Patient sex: M
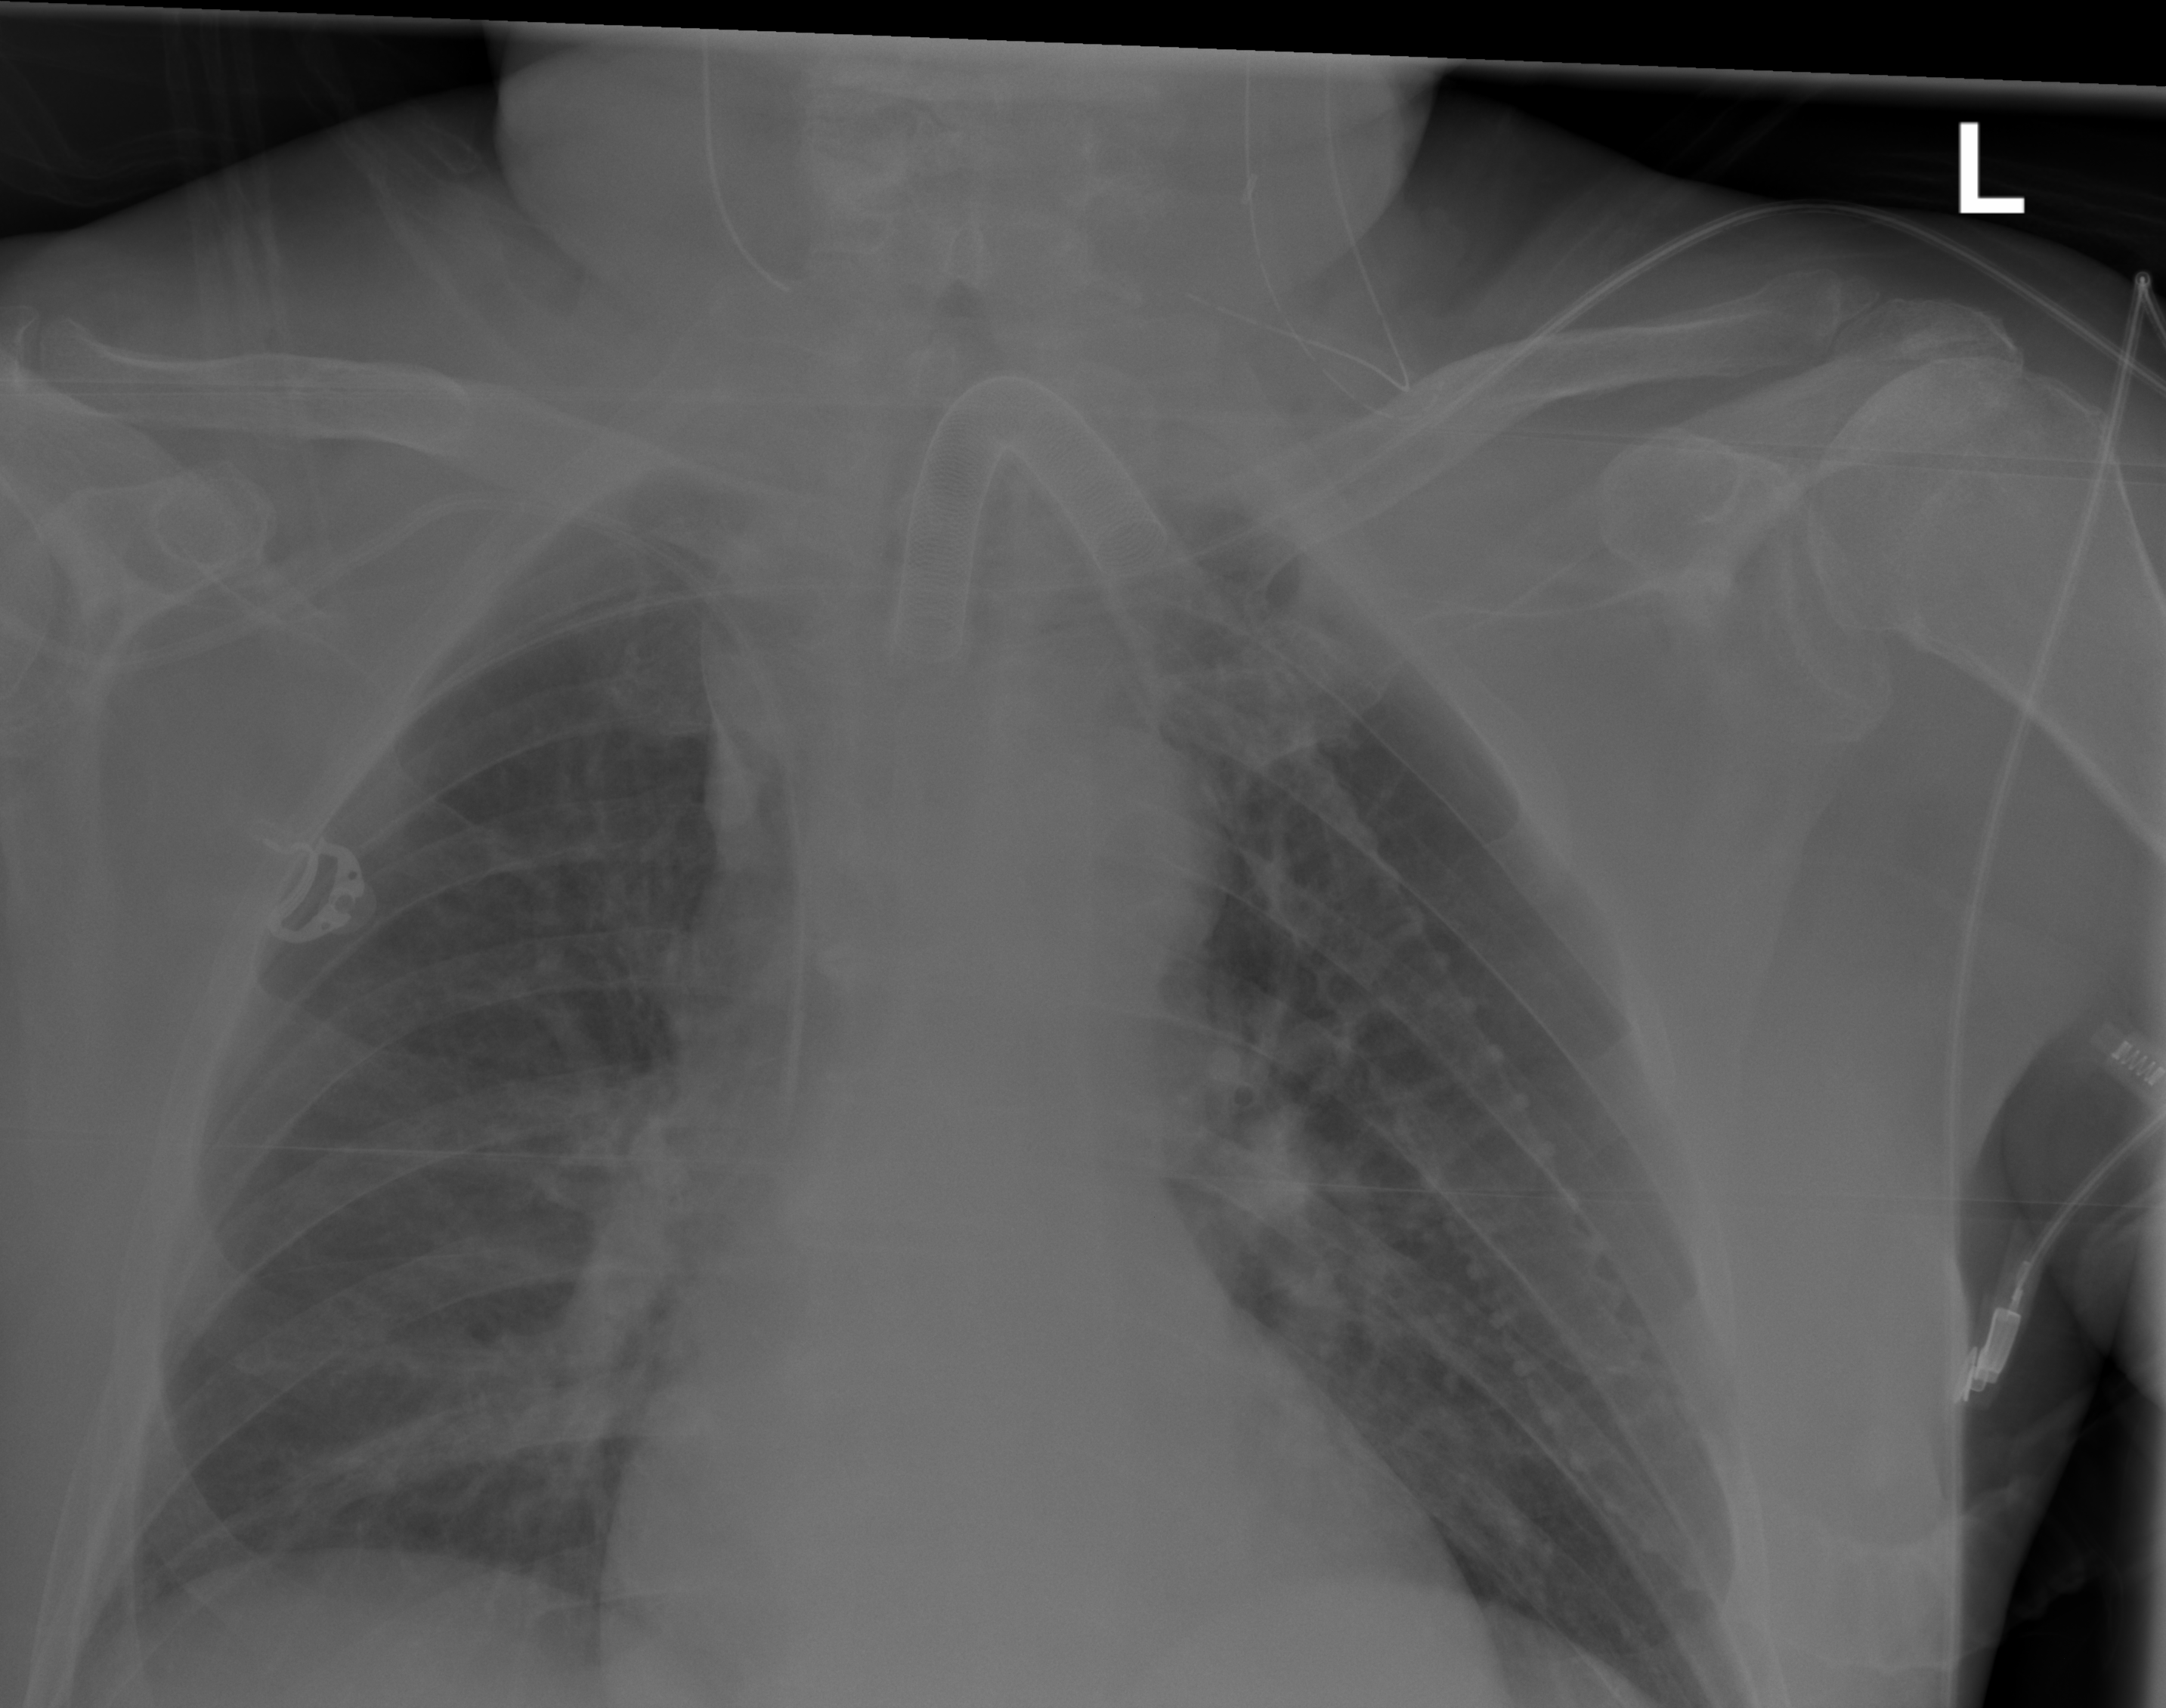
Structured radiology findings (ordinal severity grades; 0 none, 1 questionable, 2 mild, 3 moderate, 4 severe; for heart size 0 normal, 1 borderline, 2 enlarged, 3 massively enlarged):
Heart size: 1
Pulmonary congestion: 2
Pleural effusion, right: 0
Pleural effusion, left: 0
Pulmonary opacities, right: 0
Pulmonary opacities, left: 0
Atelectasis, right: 0
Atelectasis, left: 0